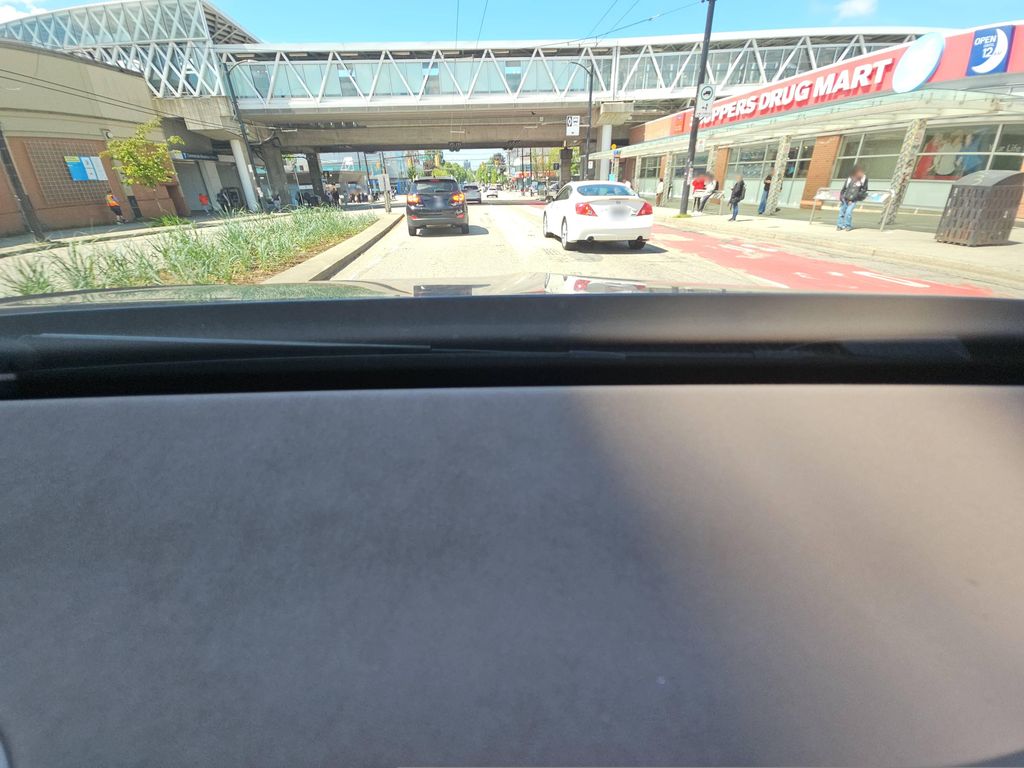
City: vancouver